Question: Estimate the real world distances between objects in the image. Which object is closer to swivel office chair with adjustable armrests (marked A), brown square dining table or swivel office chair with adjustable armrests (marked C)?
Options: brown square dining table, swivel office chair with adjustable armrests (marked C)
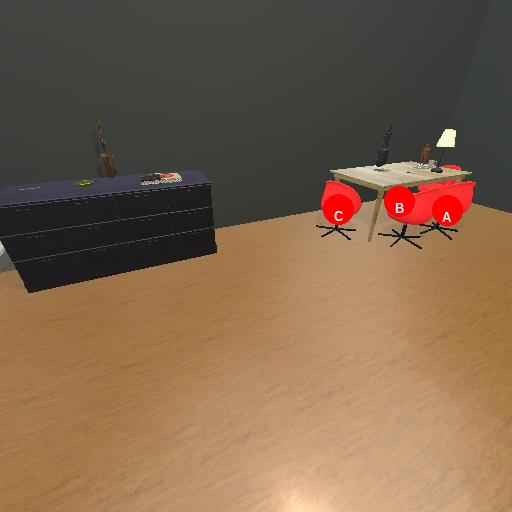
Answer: brown square dining table